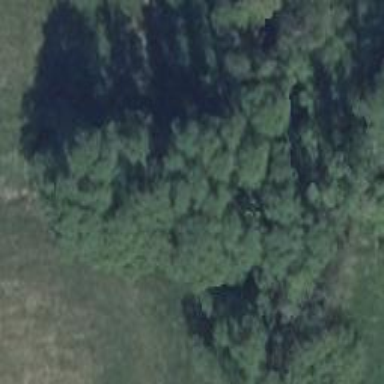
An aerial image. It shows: Row of trees in natural setting.